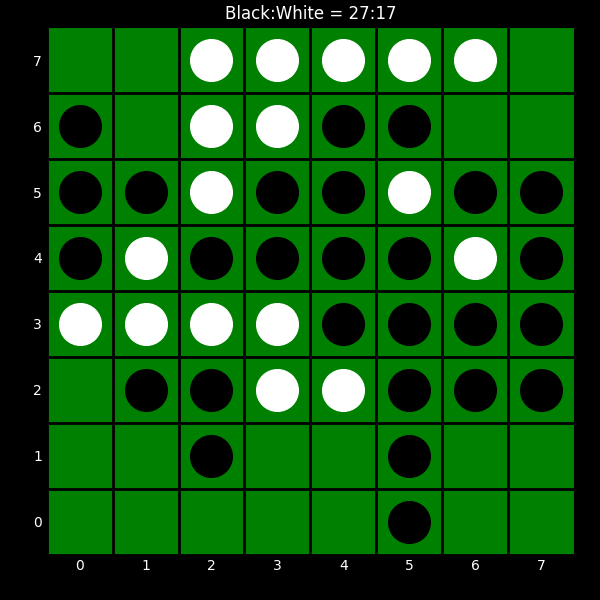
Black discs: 27
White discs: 17